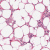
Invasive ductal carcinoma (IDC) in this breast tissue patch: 0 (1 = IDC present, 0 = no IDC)